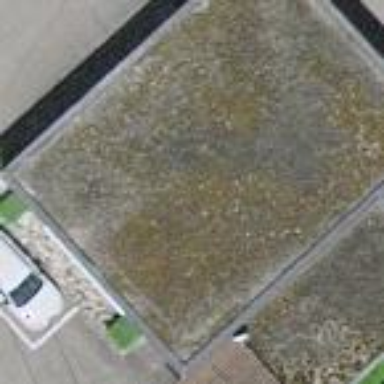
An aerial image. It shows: Garage building.